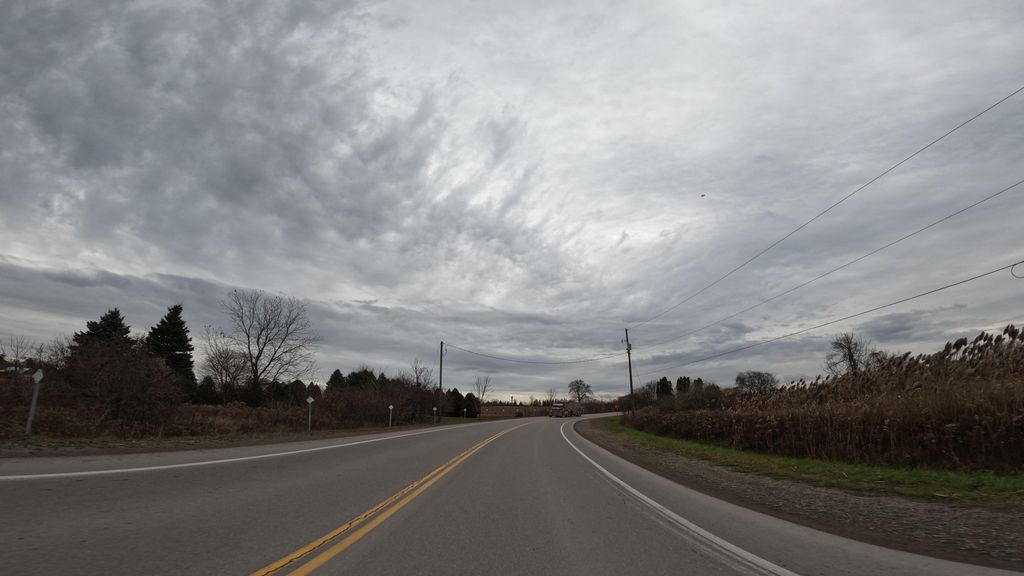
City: hamilton